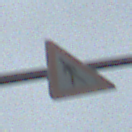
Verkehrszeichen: FussgaengerRechts
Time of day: Midday
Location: Outdoor (Suburban)
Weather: Overcast
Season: NotSpecified
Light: Natural